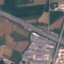
Label: Highway